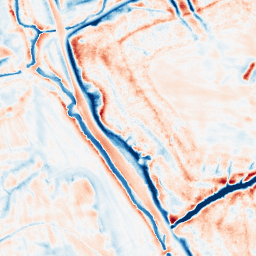
Category: edge_preserving
Decomposition family: bilateral
Decomposition parameters: d: 21
sigma_color: 150
sigma_space: 25
Upsampling method: bspline
Upsampling parameters: scale: 4
Upsampling scale: 4